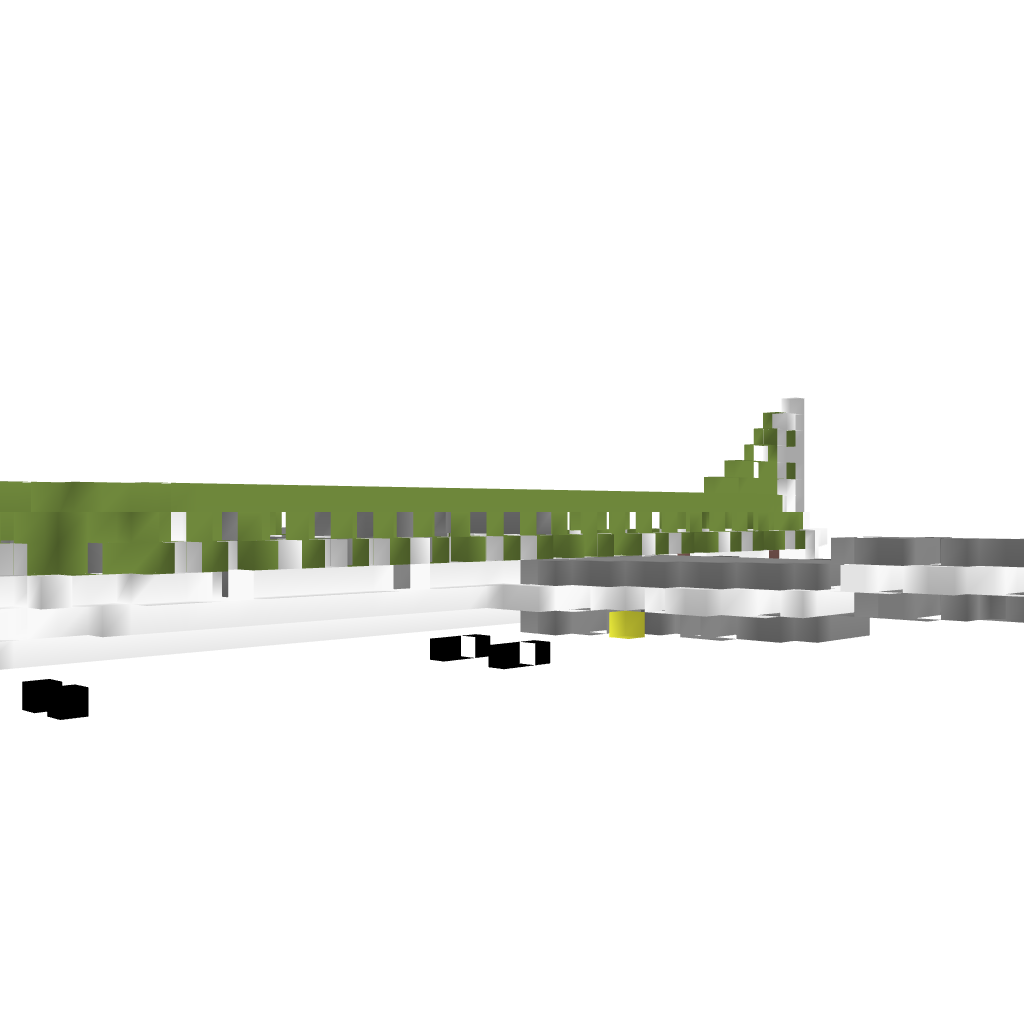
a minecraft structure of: Airplane (Airbus A310) 1.6.2 good quality